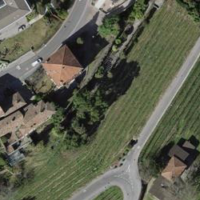
EUNIS habitat code: 25
Species observed at this site:
Erigeron karvinskianus
Convolvulus arvensis
Phytolacca americana